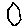
Label: hexagon